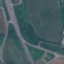
Land use / land cover class: Highway